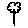
Label: flower